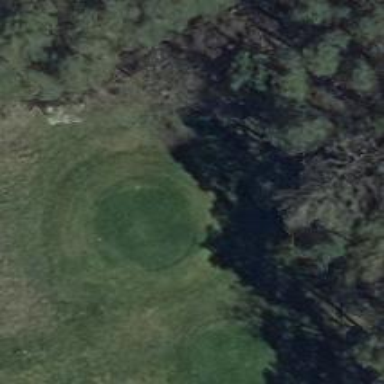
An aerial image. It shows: Golf tee.